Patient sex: M
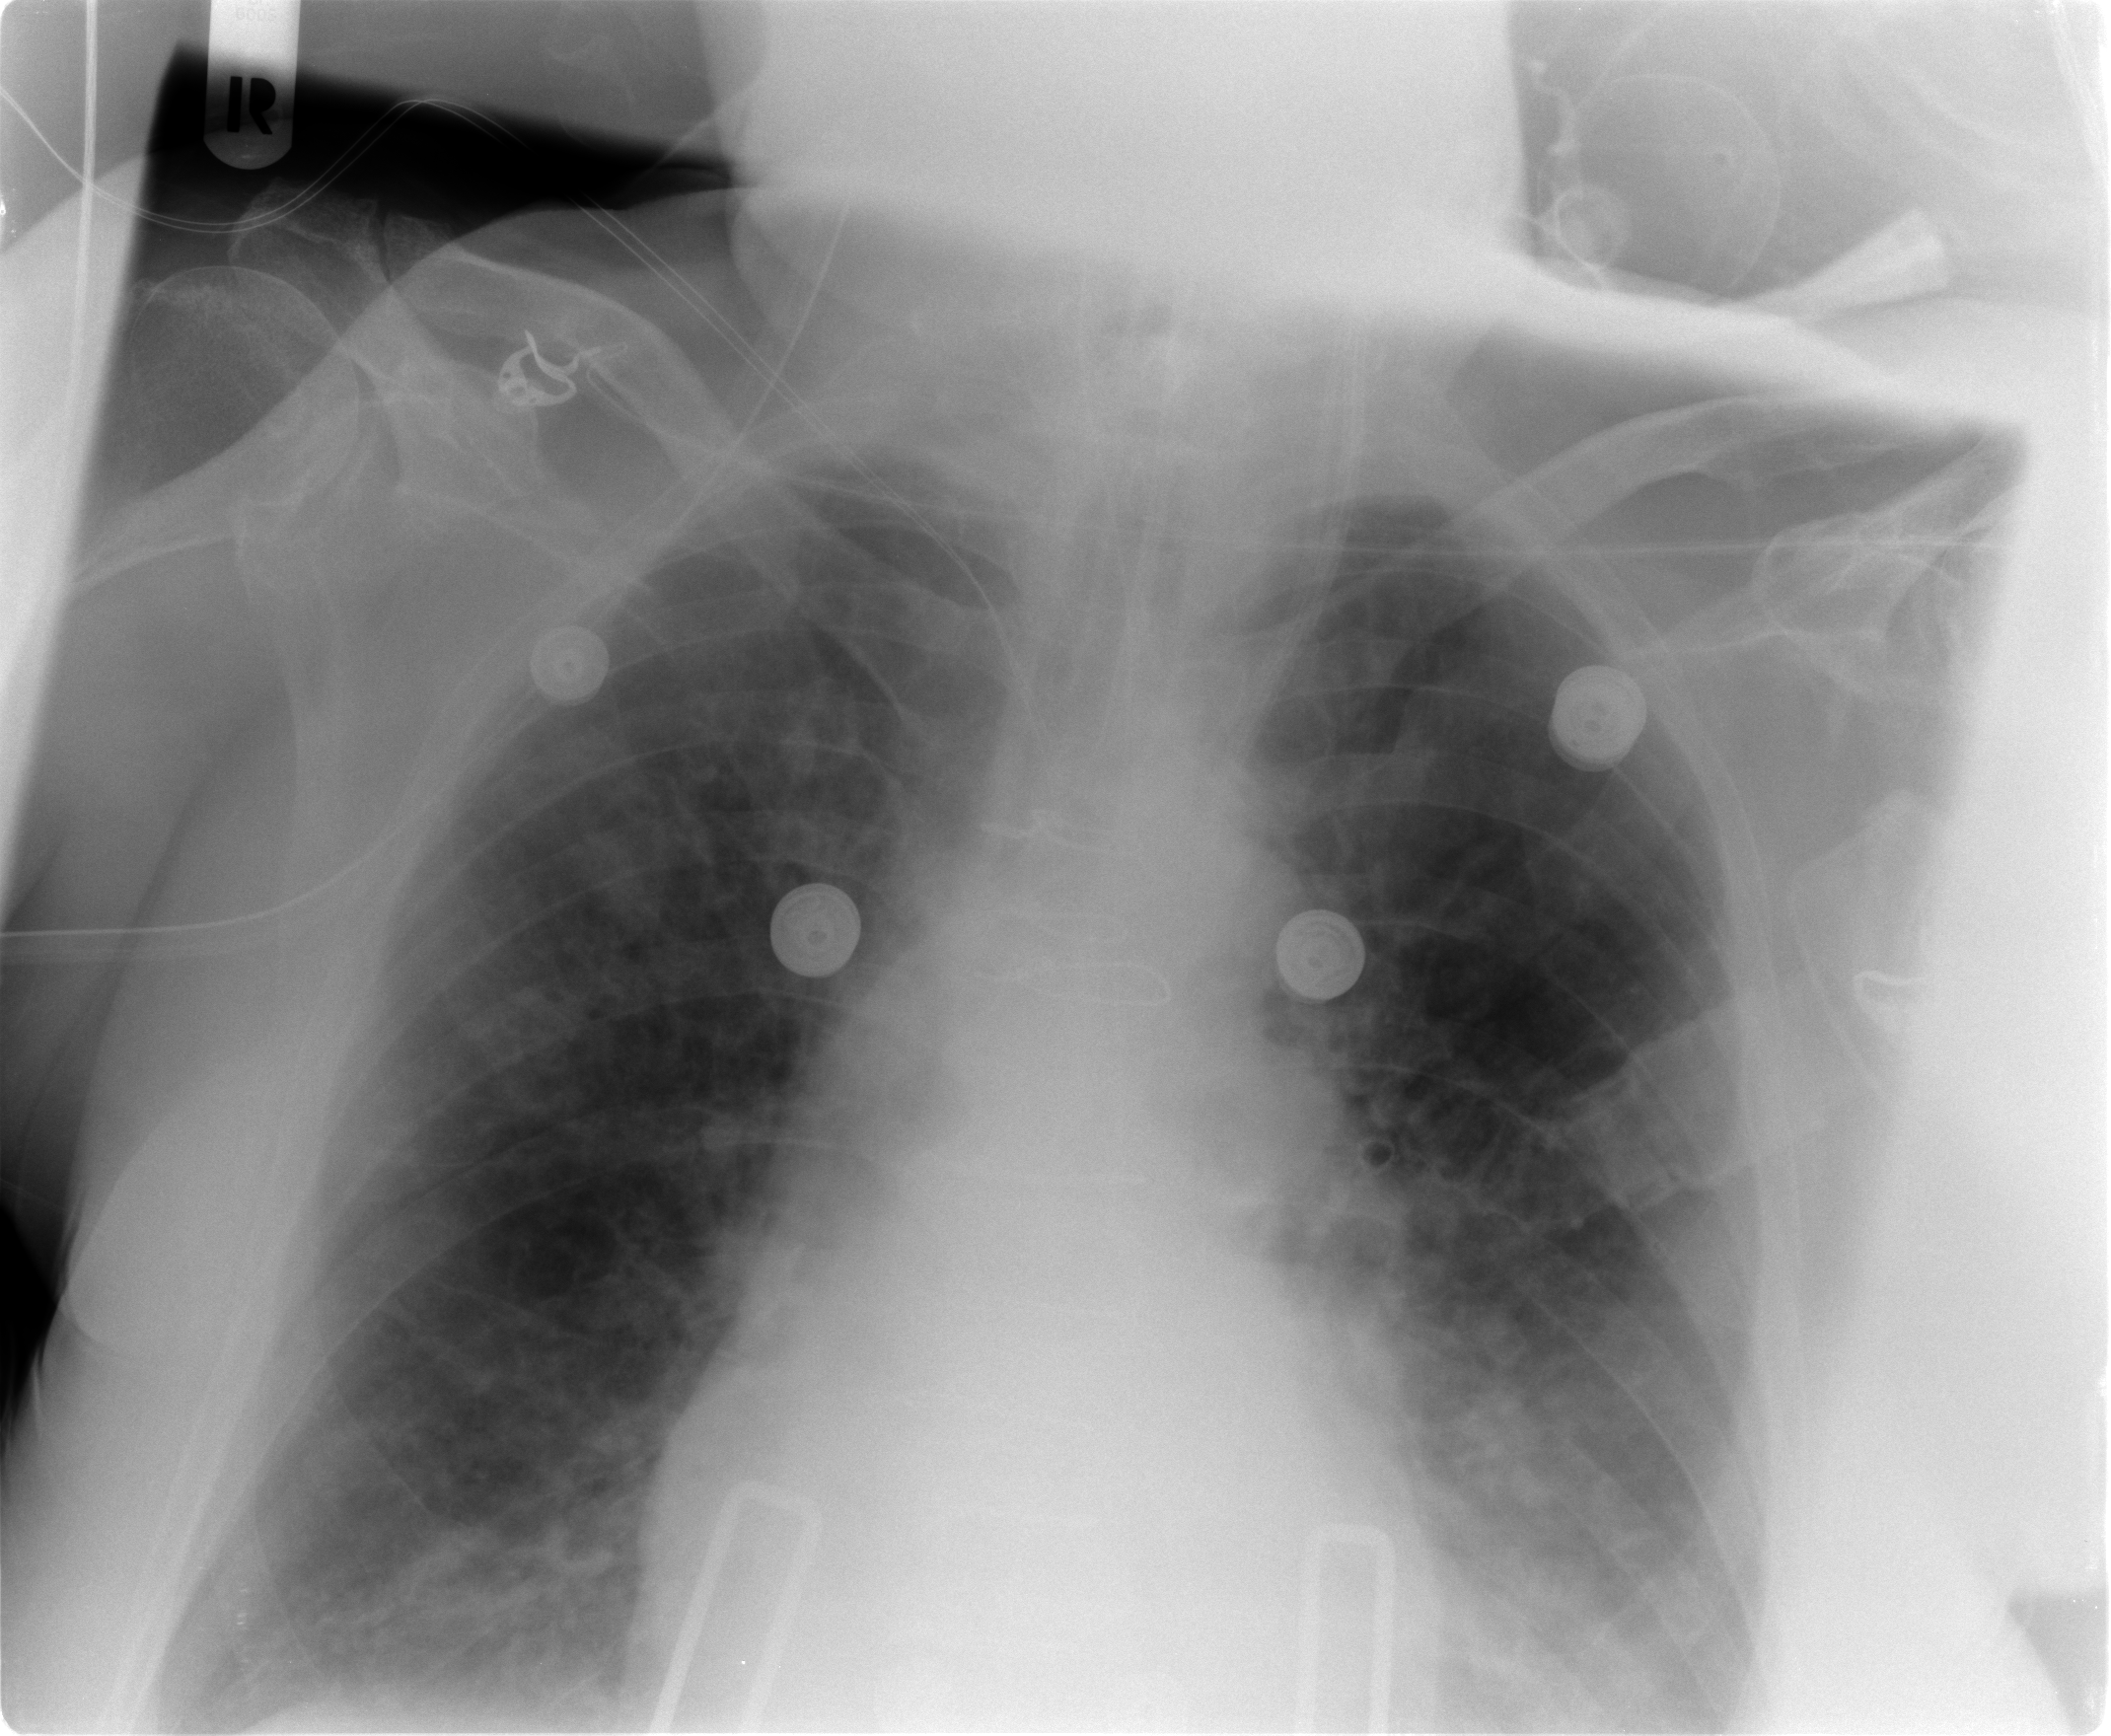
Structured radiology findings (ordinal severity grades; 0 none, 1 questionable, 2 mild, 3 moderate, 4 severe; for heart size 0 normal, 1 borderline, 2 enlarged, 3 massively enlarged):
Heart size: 2
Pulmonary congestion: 2
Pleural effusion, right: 1
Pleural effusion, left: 2
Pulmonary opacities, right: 2
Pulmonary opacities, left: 2
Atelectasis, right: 2
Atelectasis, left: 2